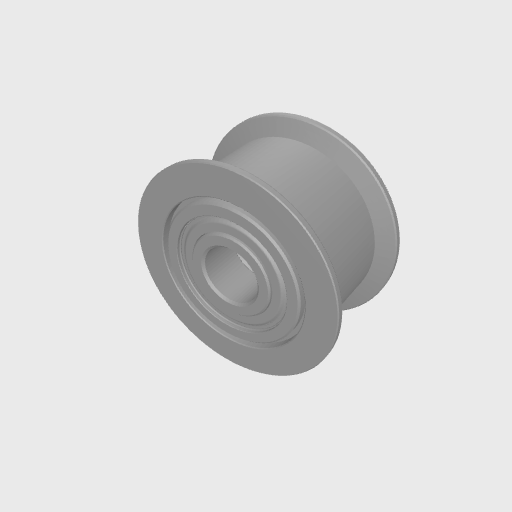
Part: DualBearingPulley6ID